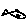
Label: fish